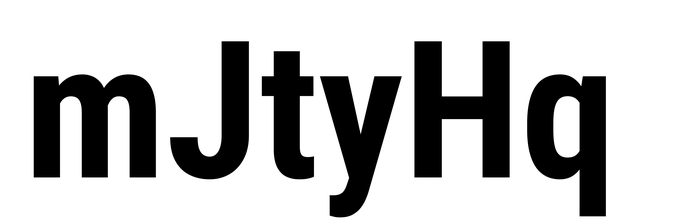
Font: Roboto_Condensed_Bold